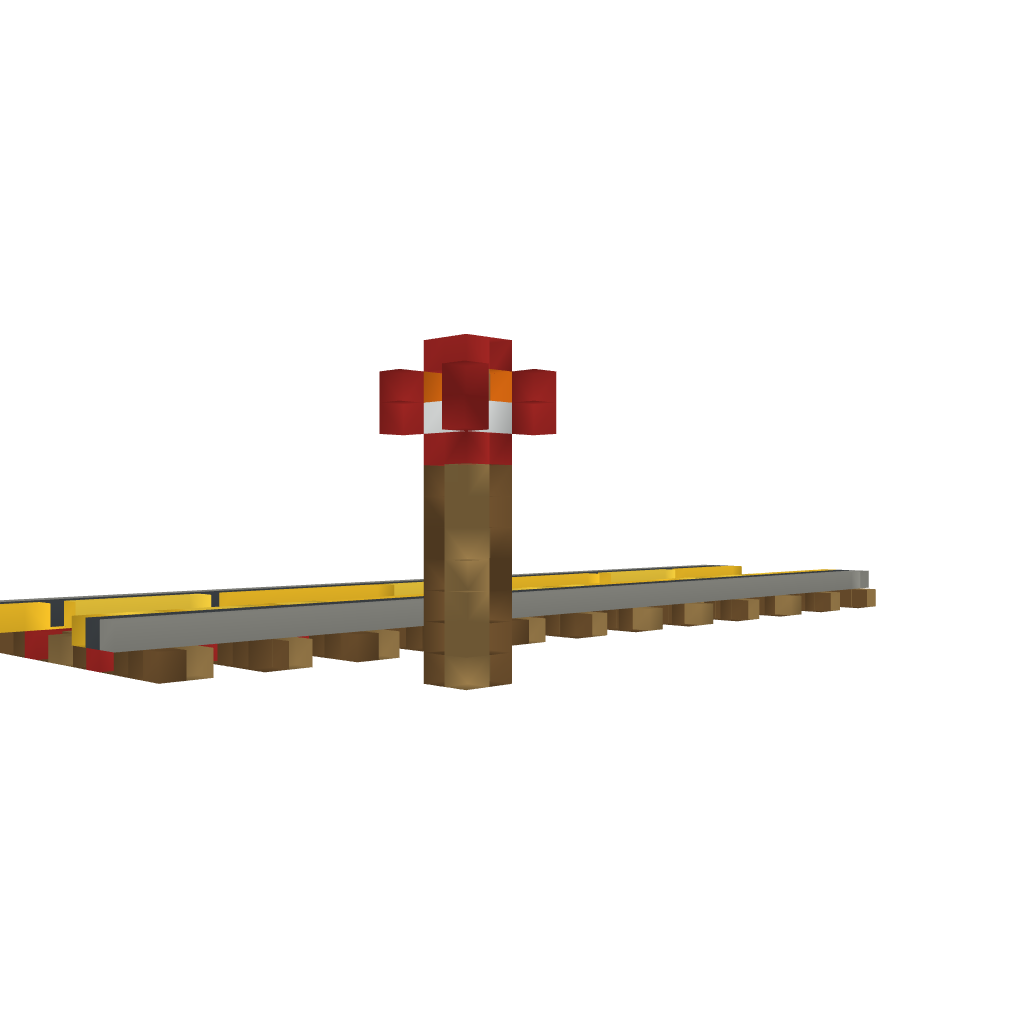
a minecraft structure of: Powered rails